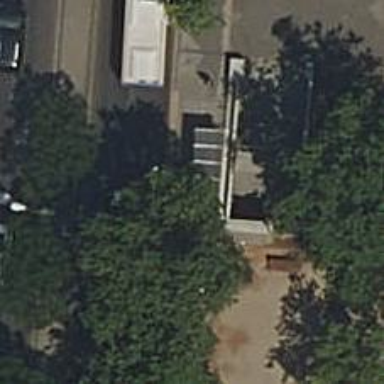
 serving as platform for public transportation."